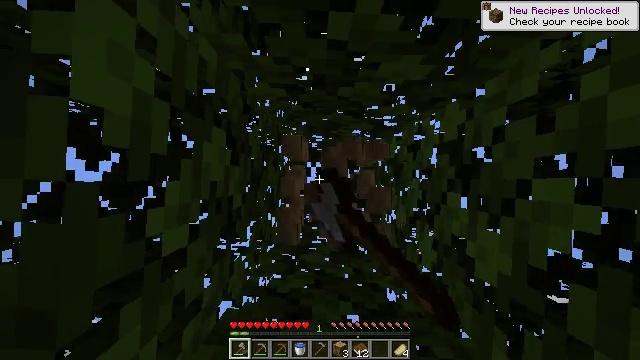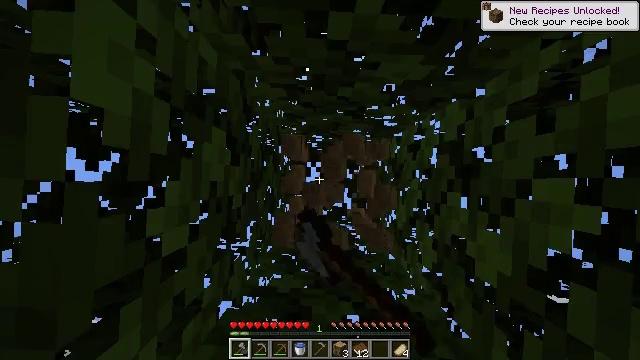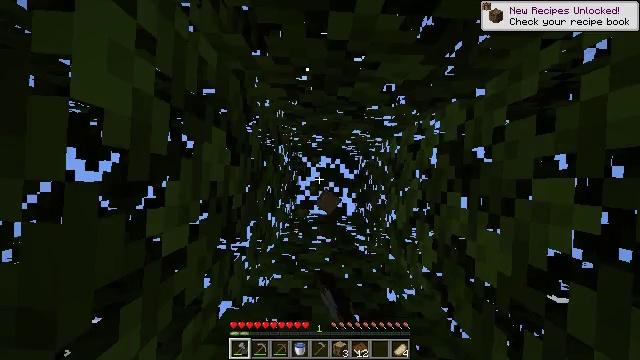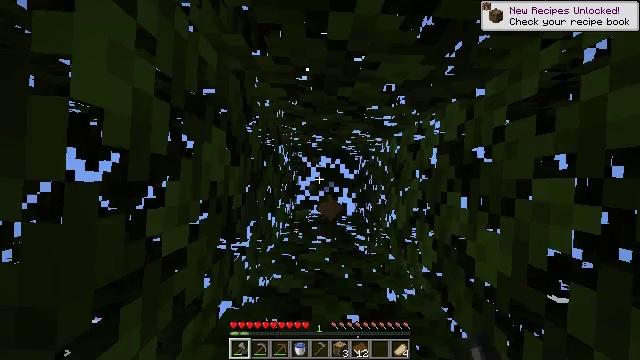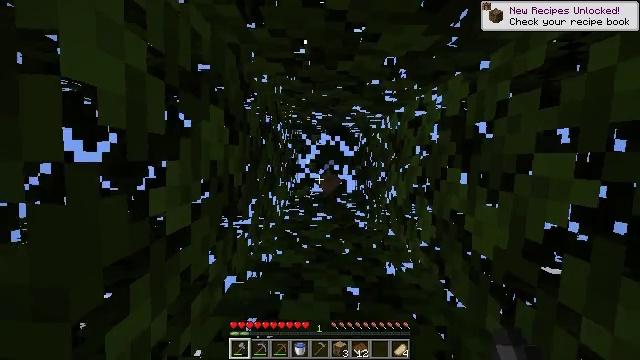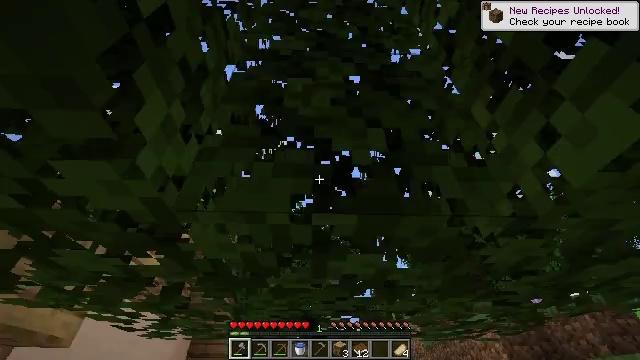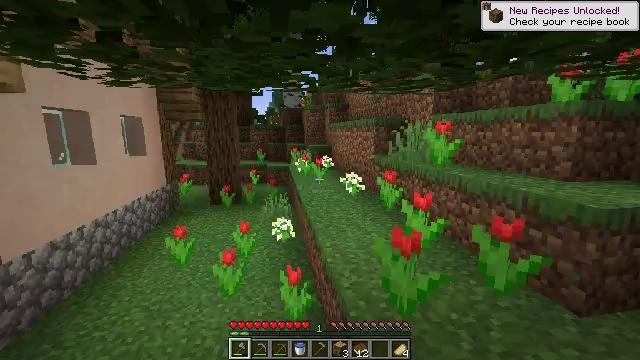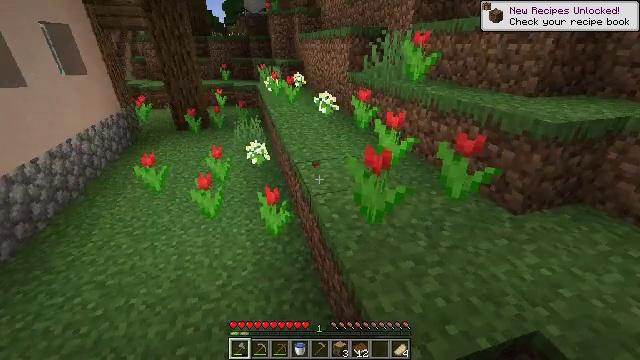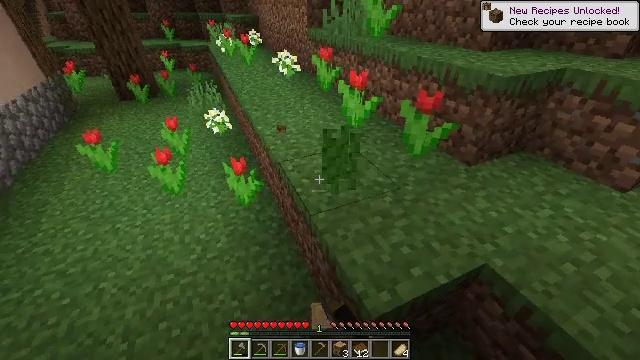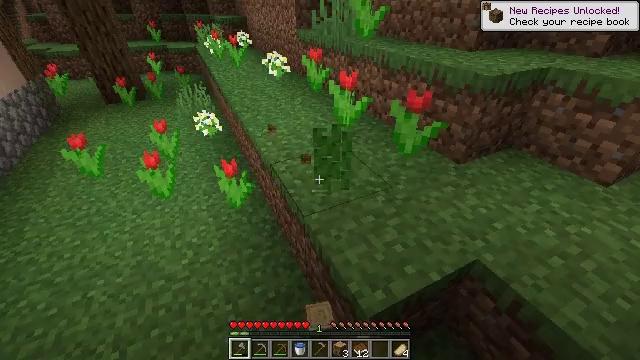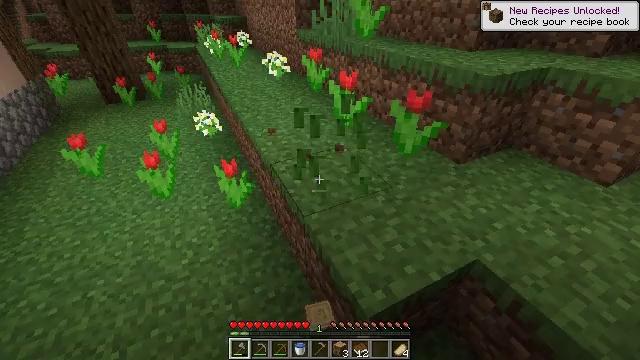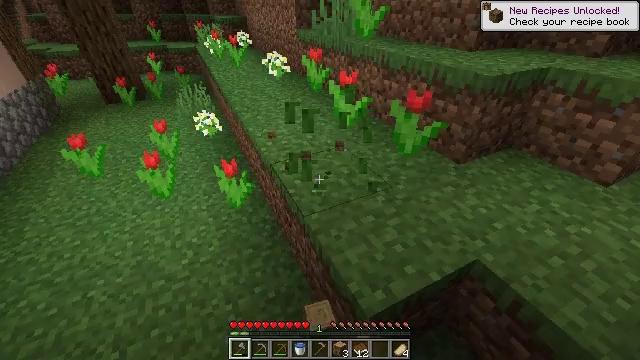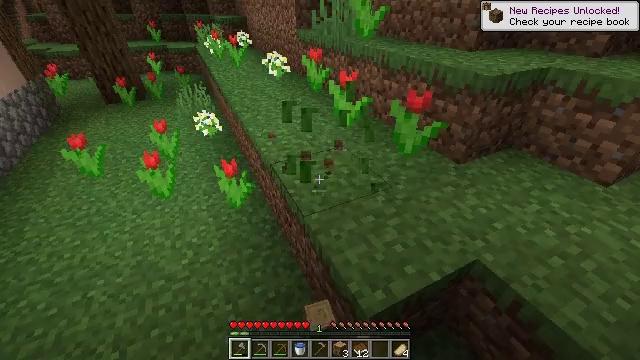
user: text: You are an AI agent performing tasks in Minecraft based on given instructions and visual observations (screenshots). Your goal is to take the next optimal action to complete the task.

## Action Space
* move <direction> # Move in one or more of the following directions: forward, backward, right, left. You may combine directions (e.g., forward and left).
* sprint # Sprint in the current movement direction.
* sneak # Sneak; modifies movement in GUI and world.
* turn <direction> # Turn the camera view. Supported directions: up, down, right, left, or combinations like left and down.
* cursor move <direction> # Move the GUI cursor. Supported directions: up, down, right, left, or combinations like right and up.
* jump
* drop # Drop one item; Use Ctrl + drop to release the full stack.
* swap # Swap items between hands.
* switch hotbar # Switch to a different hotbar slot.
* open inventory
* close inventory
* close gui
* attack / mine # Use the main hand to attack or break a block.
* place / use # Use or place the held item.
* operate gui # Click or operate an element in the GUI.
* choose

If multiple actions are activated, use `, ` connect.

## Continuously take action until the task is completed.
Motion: motion action
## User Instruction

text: Pick the red tulip from the ground.
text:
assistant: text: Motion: attack / mine
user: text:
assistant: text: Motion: attack / mine
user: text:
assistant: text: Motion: attack / mine
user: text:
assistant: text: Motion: turn down, attack / mine
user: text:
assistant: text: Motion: turn down, attack / mine
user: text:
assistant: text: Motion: turn right and down, attack / mine
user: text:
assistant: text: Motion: turn right and down, attack / mine
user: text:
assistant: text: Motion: turn right and down, attack / mine
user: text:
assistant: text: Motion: turn right, attack / mine
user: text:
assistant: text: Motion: attack / mine
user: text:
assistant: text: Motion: attack / mine
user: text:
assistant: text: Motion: attack / mine
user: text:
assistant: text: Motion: attack / mine